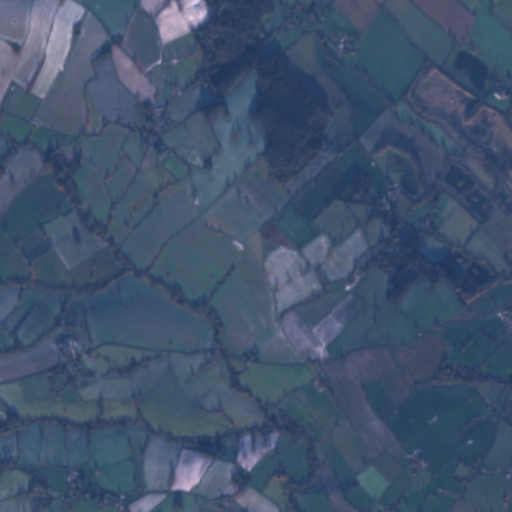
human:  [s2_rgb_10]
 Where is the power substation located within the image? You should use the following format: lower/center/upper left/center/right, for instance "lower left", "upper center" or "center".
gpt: The power substation is located in the upper left of the image.
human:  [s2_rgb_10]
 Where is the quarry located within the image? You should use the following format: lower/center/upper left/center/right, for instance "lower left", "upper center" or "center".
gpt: The quarry is located in the upper right of the image.
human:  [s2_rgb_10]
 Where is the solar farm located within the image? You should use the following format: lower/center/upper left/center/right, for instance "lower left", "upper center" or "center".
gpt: The solar farm is located in the upper left of the image.
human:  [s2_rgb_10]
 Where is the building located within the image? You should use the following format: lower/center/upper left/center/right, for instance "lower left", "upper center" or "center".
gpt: There is no building in the image.